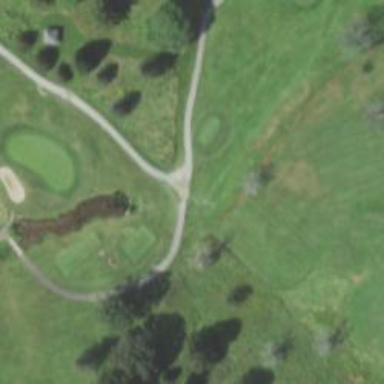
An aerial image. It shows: Golf tee.